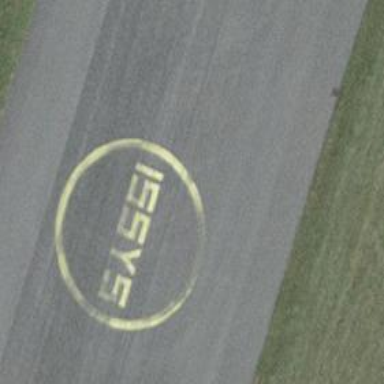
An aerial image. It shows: Image of helipad at airport.